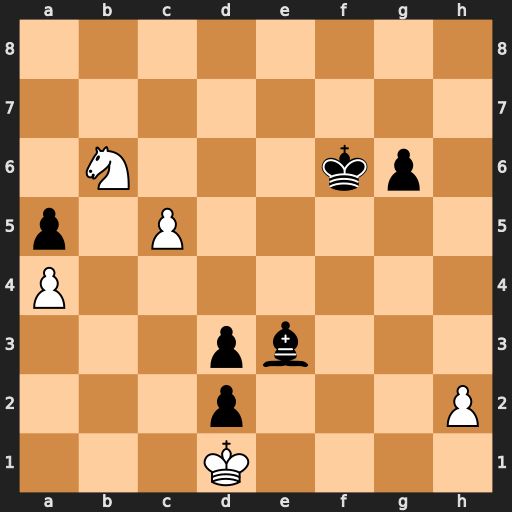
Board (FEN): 8/8/1N3kp1/p1P5/P7/3pb3/3p3P/3K4
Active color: w
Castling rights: -
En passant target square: -
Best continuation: Nd5+ Ke6 Nxe3